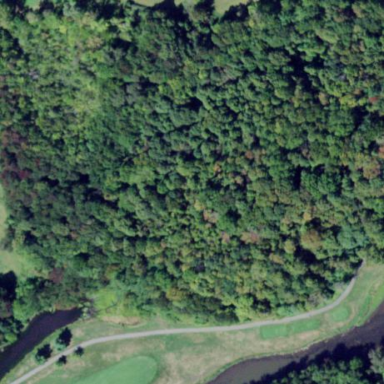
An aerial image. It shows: Asphalt path designated for golf carts.